Interaction volume radius: 5 \u00c5
Interaction volume height: 30 \u00c5
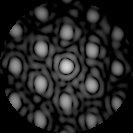
Disorder parameter: 0.258